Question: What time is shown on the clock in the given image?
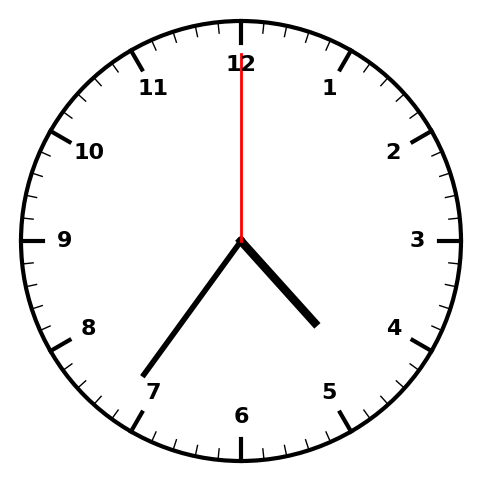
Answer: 04:36:00